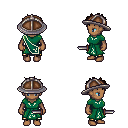
a pixel art fantasy rpg character, female body template, human, dark skin, sash dress, gold greaves, brown bedhead hairstyle, chain helm, dagger, four views (front, back, left, right), 2x2 character sprite sheet, small pixel art, hard edges, no anti-aliasing